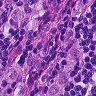
Metastatic tissue present: yes